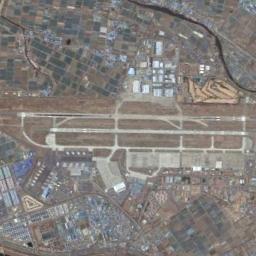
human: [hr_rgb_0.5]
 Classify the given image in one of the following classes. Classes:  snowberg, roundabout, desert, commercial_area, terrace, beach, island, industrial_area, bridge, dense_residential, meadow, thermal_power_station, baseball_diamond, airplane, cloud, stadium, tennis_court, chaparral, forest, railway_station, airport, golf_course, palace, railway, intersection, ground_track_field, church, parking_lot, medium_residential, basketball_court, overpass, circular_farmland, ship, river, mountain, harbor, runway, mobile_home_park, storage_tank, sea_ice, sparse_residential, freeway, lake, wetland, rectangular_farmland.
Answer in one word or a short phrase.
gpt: airport